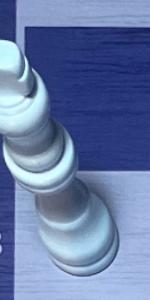
Label: King_White